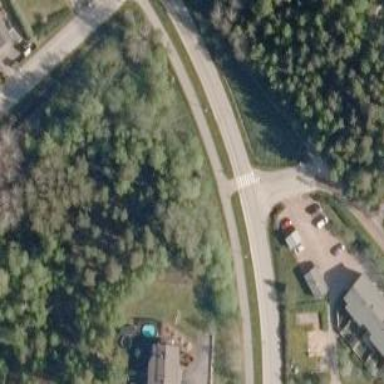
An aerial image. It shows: Cycleway.